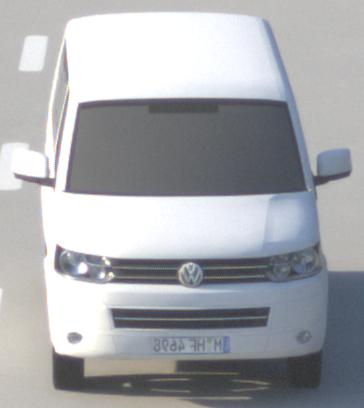
Make: VW Commercial Vehicles (Nutzfahrzeuge)
Model: T5 Multivan 2.0
Detailed model: T5 Multivan
Model produced from: 2009/09
Model produced until: 2013/06
Doors: 4
Color: white
Road condition: dry road
Daytime: sunrise or sunset
Contrast: medium contrast